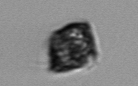
Label: Kryptoperidinium_triquetrum